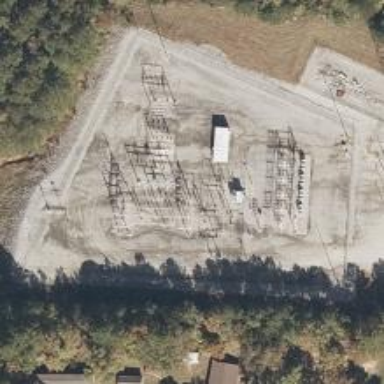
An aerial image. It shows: Distribution power substation secured by fence.